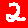
Digit: 2